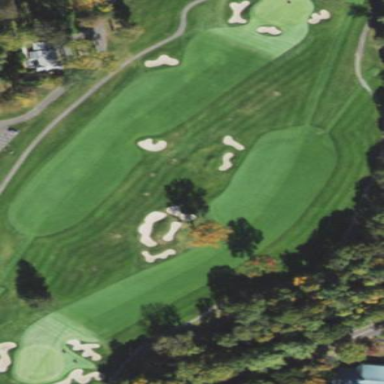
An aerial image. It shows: Grassy area designated as golf fairway.